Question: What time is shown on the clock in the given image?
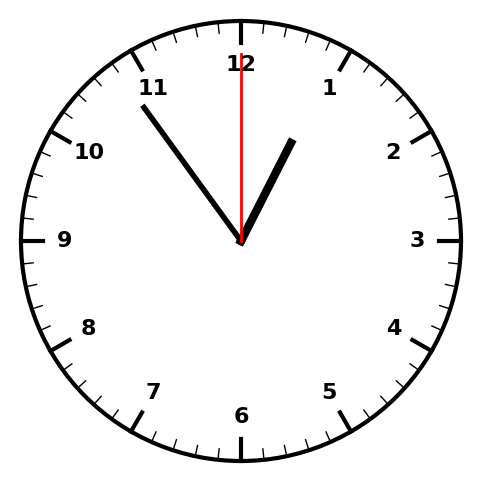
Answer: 12:54:00